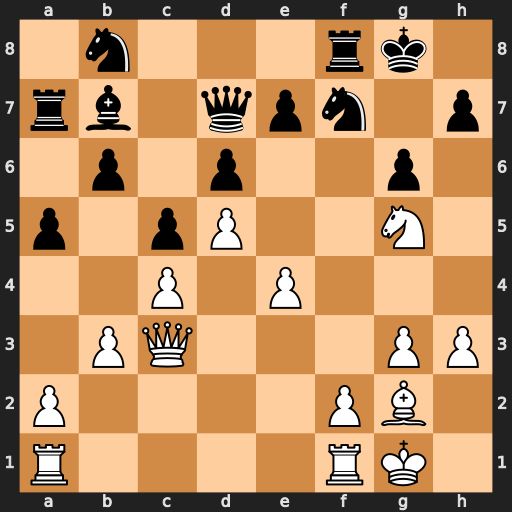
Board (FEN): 1n3rk1/rb1qpn1p/1p1p2p1/p1pP2N1/2P1P3/1PQ3PP/P4PB1/R4RK1
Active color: w
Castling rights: -
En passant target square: -
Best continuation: Ne6 Qxe6 dxe6